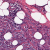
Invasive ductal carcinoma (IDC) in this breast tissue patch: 0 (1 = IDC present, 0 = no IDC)